Question: This is probably a simple solution but I am just trying out LightSwitch for the first time. The problem that I am running into is that I have a table called Job that needs 2 employees tied to it. There are 2 types of employees, Operators and Auditors defined in the EmployeeTypes Table. In my Jobs table I am trying to add the related table employees twice and have it only accept the certain type of employee. I hope this makes sense, to clarify I have added a screenshot of how it is working now, and how I want it to work.
How would I go about doing this? The only way I know how to do it at the moment through lightswitch is to create a table for each employee type, but this seems counter-productive and a bad way to design the database because the only difference in each employee type is the employeetype itself. Please let me know if you have any ideas on how this would work.

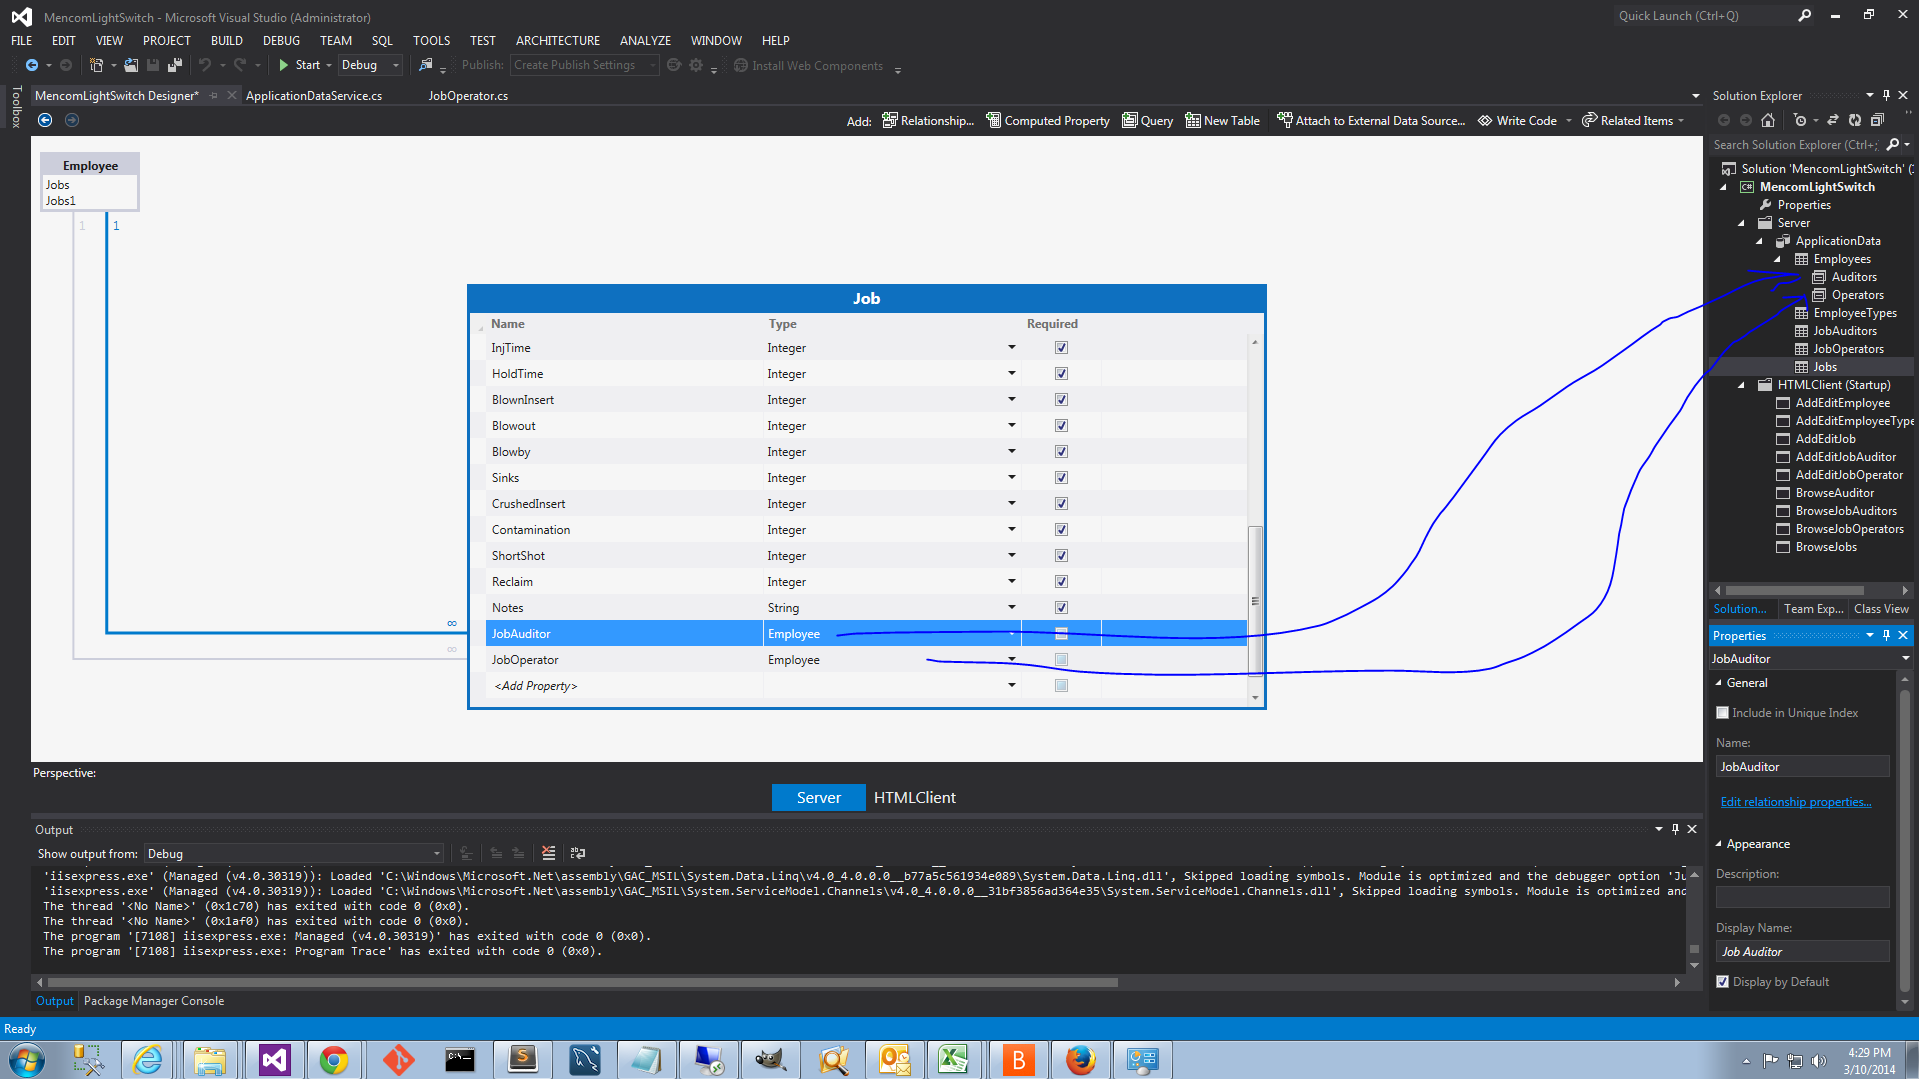
Answer: Alright this was just a case of not knowing how to use the interface correctly. To get this to work I left the table exactly how it is. On the Screen editor, I removed the two employee data fields and replaced them with two new data items where you can specify which query to bind them to.